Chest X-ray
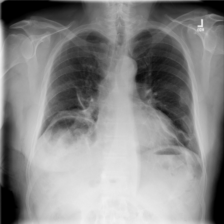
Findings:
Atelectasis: positive
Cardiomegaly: negative
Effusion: negative
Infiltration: negative
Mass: negative
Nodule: negative
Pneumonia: negative
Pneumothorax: negative
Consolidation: positive
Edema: negative
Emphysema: positive
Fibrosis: negative
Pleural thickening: negative
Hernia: negative